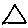
Label: triangle